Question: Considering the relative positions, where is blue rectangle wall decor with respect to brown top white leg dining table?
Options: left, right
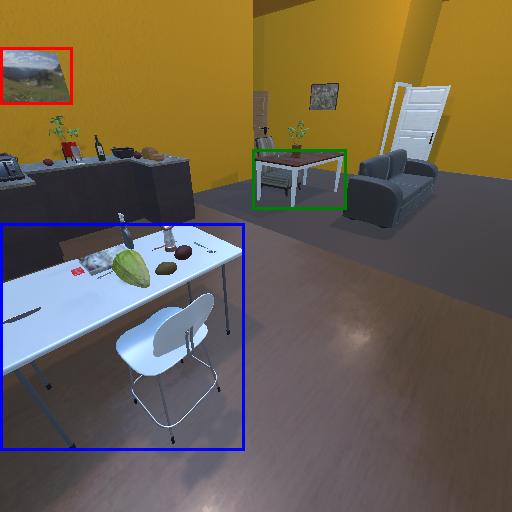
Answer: left